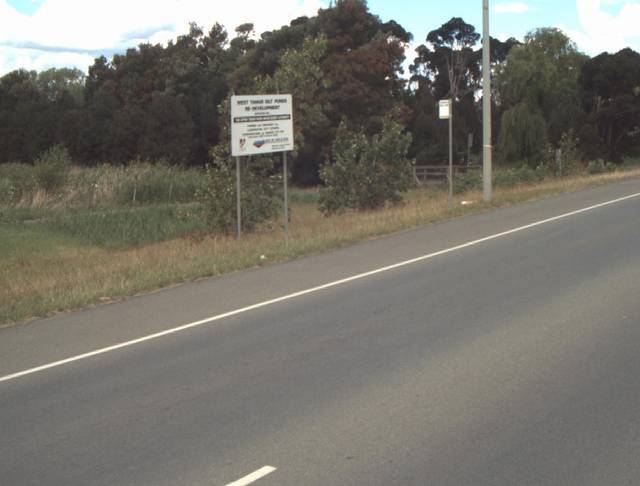
Region: Australia
Coordinates: -41.433, 147.122